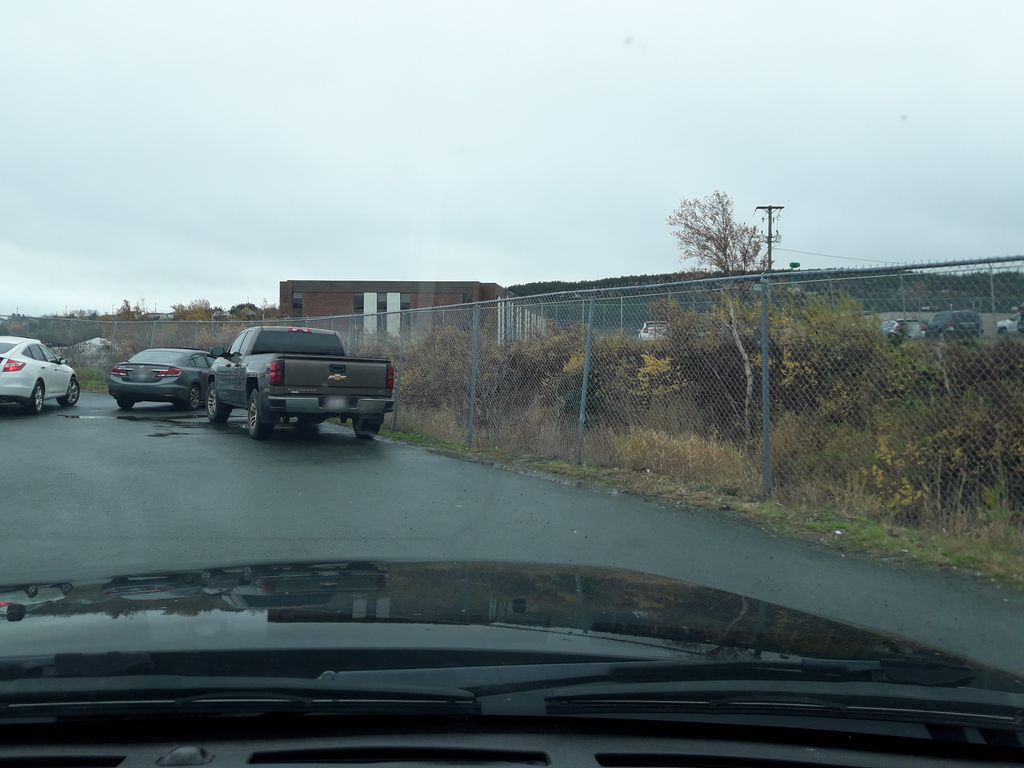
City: st_johns